Field crop: tomato
Growth stage: 1
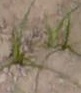
Species: cyperus